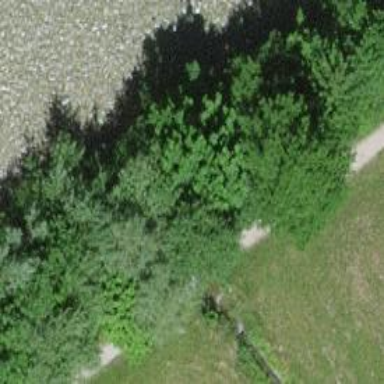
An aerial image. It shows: Culvert tunnel.